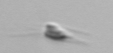
Label: Calciopappus